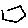
Label: hexagon